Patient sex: M
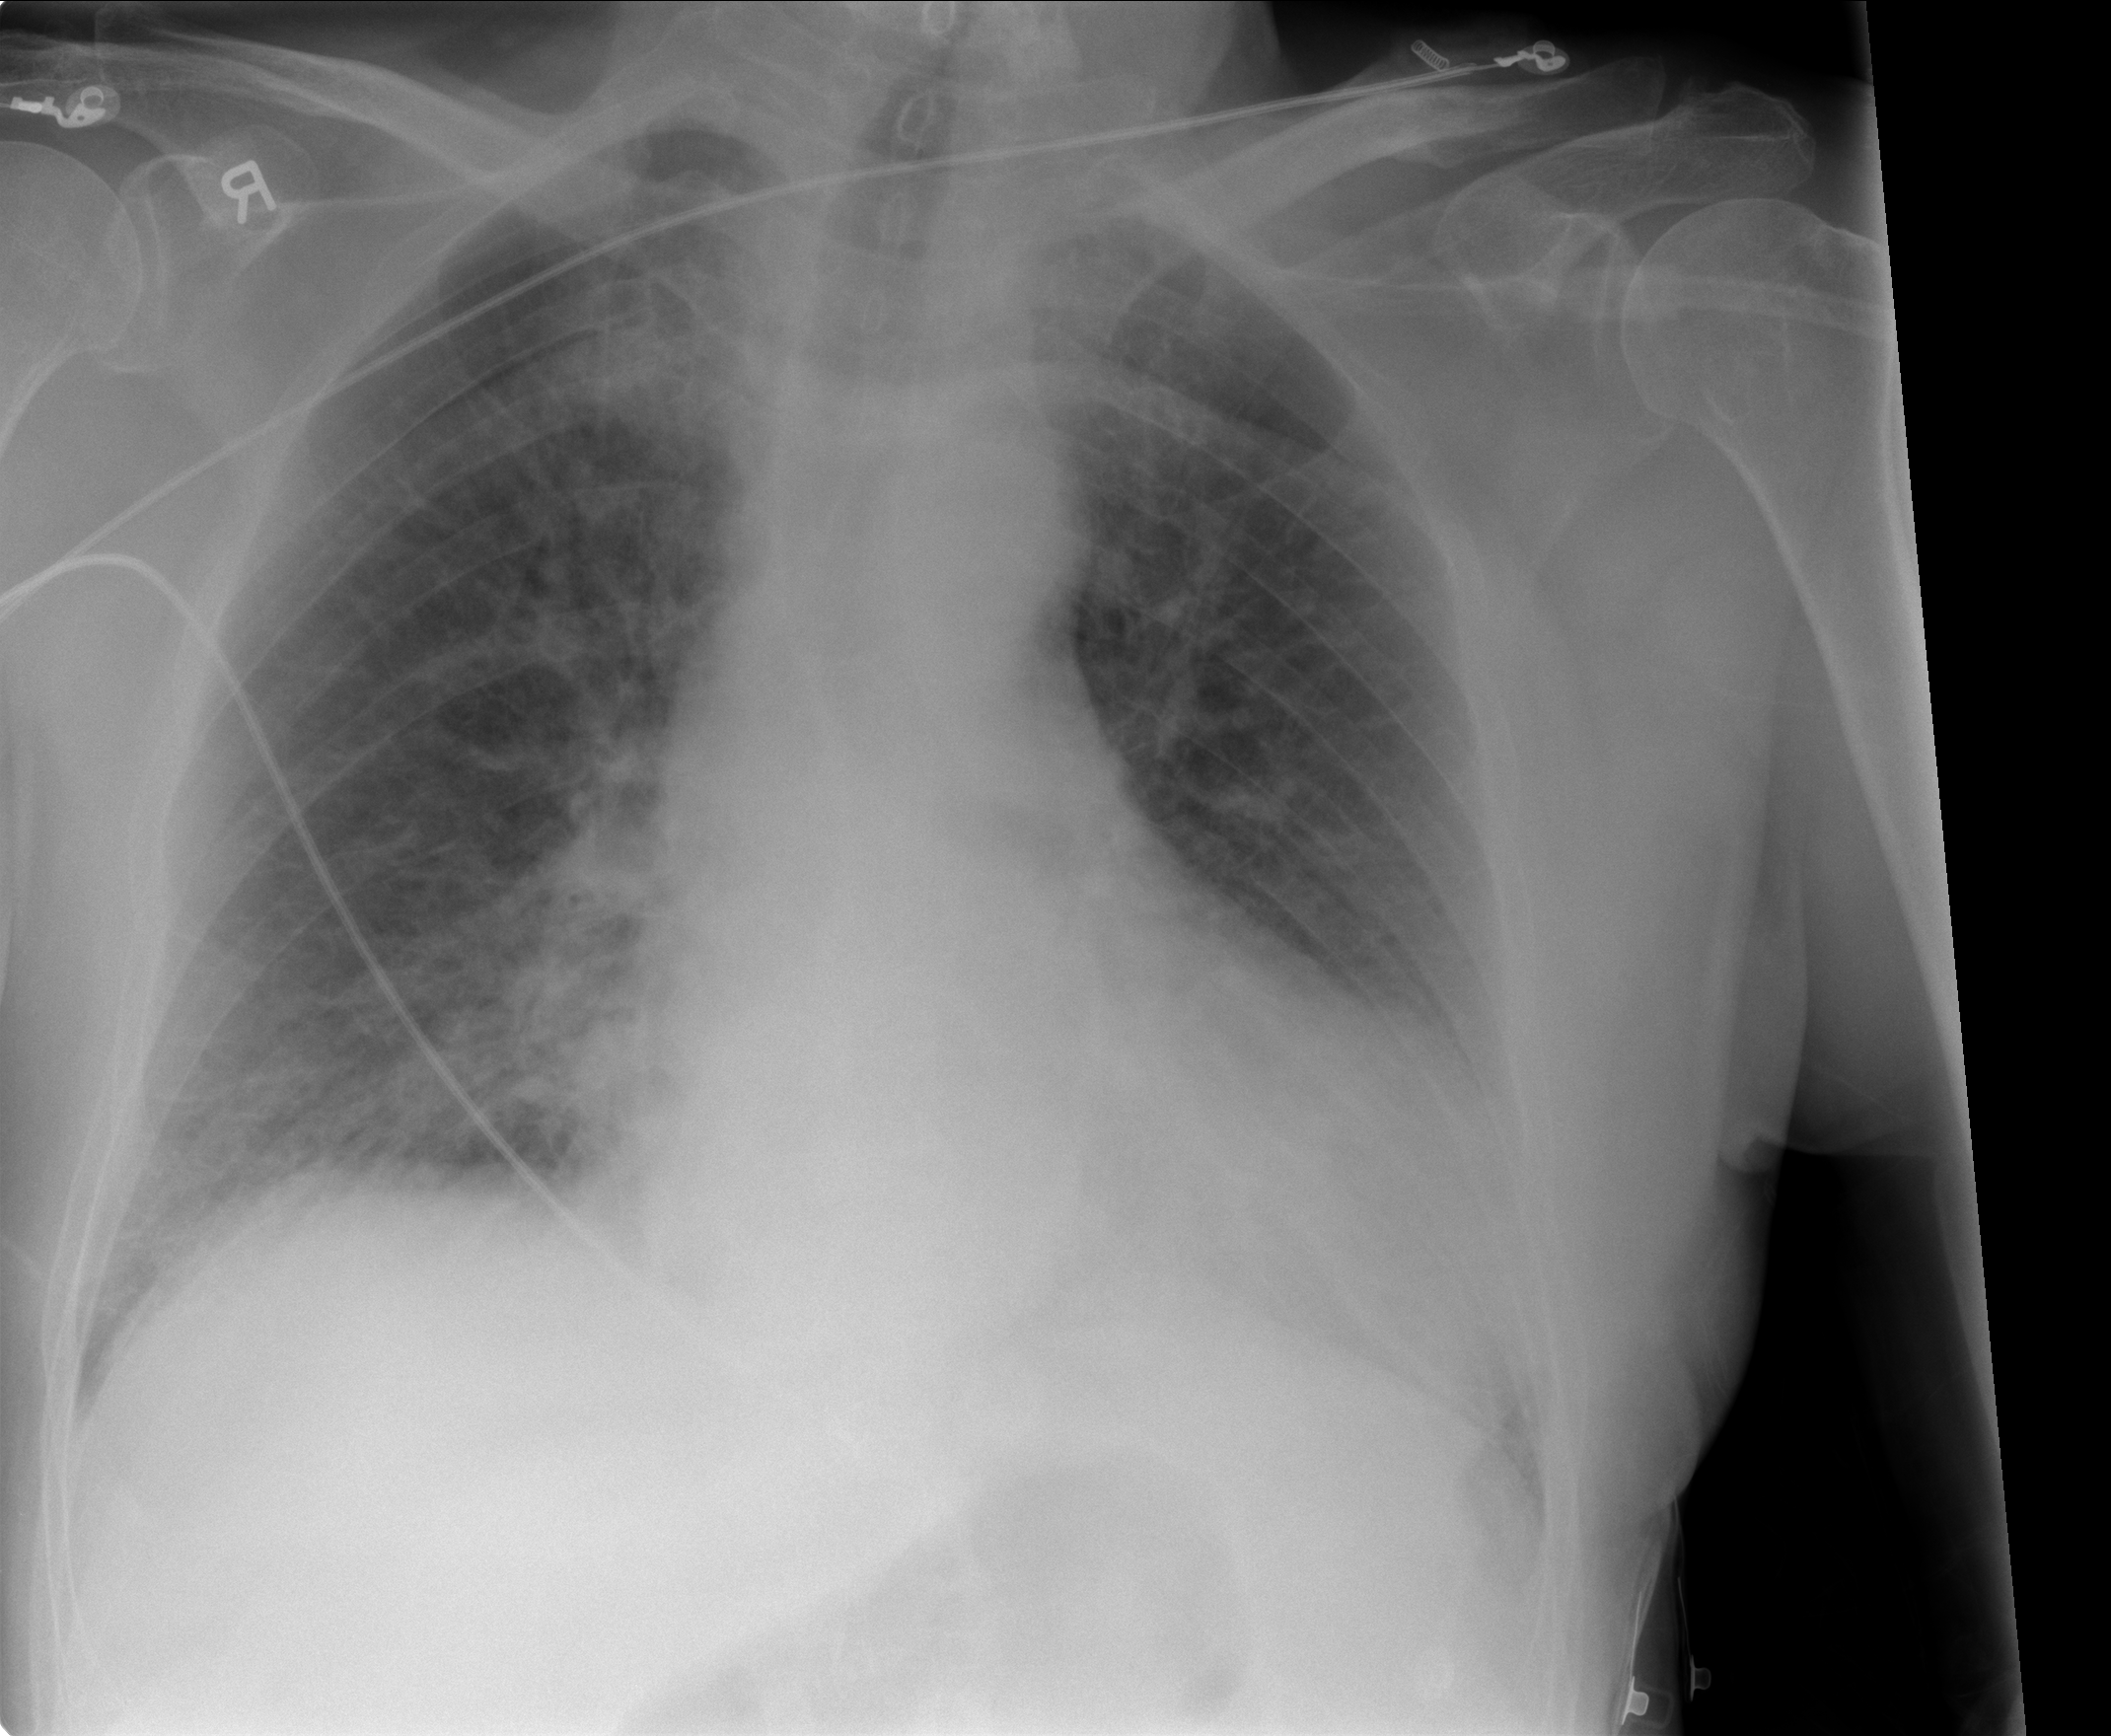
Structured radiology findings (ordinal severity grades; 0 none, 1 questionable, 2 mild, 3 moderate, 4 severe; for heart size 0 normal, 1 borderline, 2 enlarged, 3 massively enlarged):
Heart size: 2
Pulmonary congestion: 3
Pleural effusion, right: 1
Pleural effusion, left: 1
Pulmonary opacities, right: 3
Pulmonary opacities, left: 3
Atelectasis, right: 2
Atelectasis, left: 2